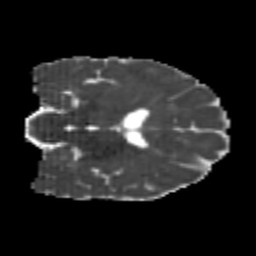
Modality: MD
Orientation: coronal
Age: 20
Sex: male
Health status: healthy
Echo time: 0.074 s